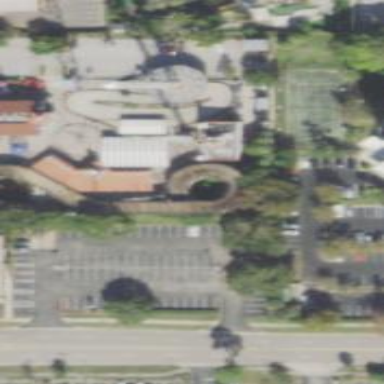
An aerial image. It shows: Attraction featuring bumper cars.